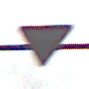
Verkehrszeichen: VorfahrtGewaehren
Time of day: Midday
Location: Outdoor (Nature)
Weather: PartlyCloudy
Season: NotSpecified
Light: Natural